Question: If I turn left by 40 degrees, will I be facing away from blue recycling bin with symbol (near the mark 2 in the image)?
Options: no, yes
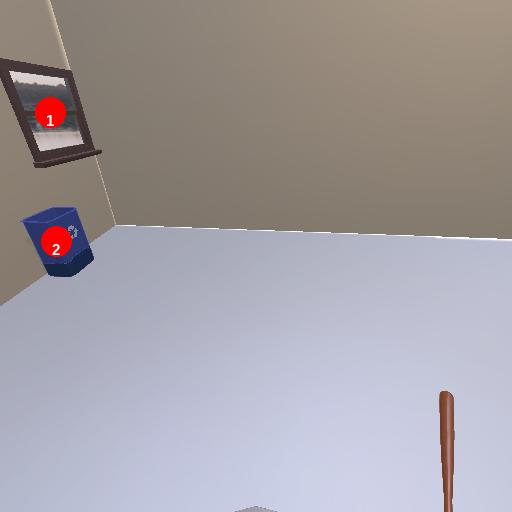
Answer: no